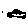
Label: car